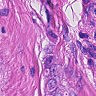
Metastatic tissue present: yes